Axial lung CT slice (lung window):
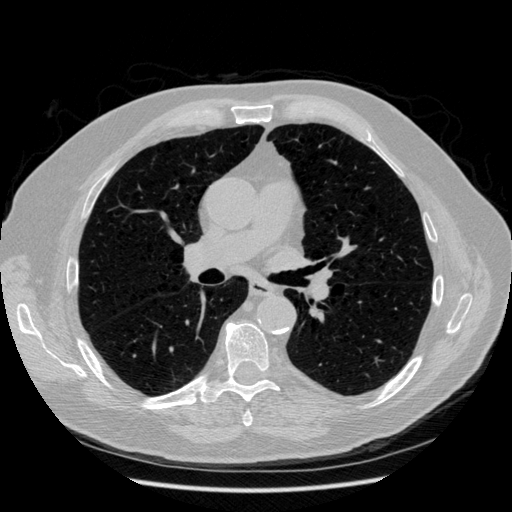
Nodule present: no